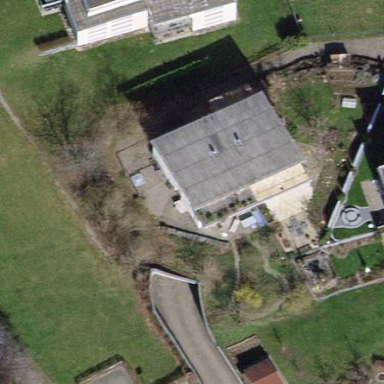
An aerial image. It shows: Terrace building.